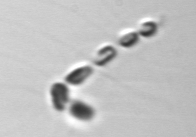
Label: Chaetoceros